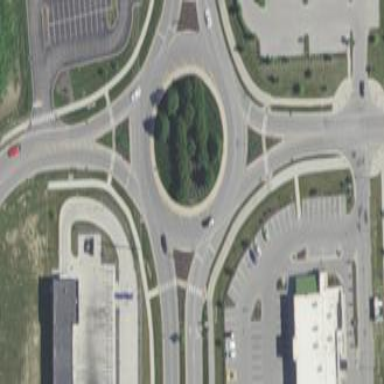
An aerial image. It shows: Tertiary road with asphalt surface leading to roundabout.